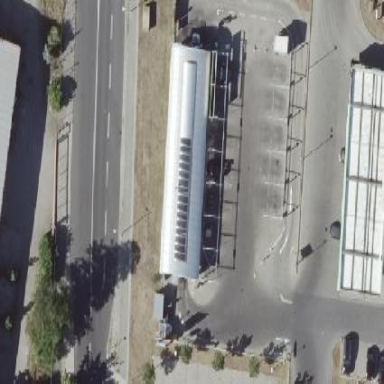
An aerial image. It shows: Car wash facility.